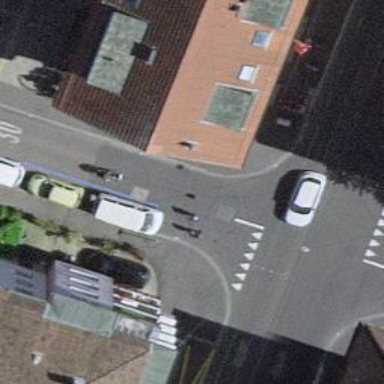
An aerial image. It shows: Pub.